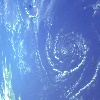
Label: water